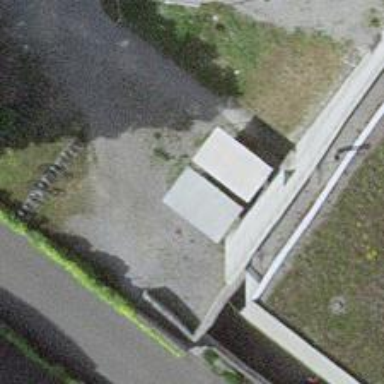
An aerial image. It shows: Bicycle parking area with stands.